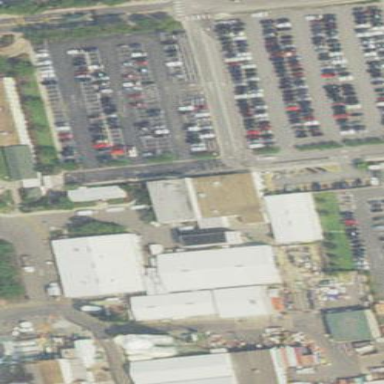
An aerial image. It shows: Commercial building.